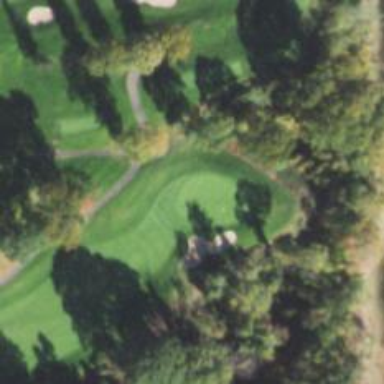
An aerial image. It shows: Golf cartpath that is also road path.